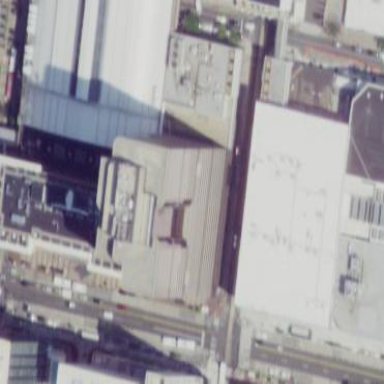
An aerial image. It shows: Commercial building.